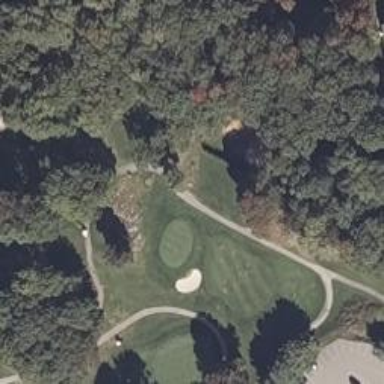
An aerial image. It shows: View of golf hole.